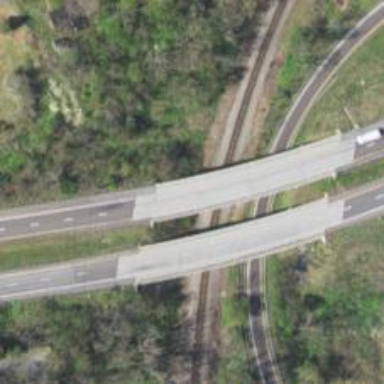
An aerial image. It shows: Motorway bridge.